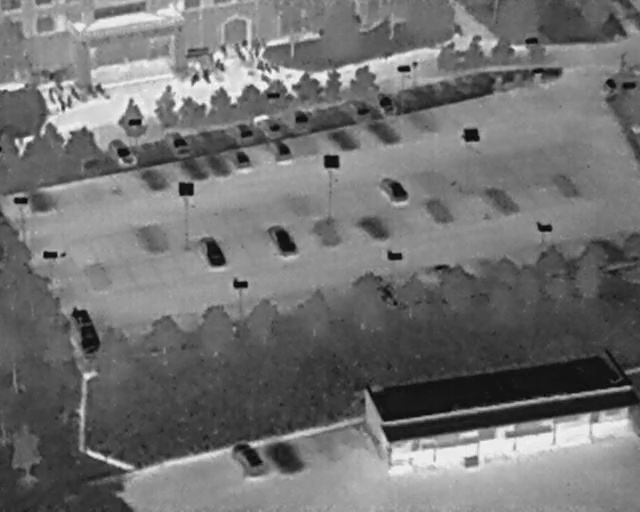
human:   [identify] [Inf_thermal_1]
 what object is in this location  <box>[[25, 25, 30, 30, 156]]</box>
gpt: <ref>1 small car at the top left</ref>